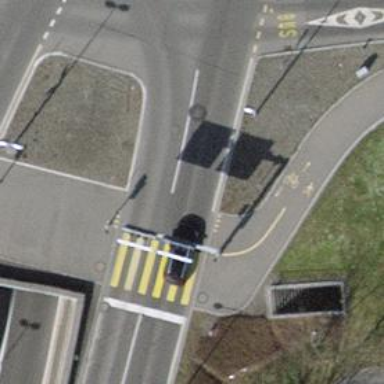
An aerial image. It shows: Zebra crossing on the road.